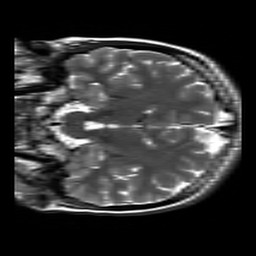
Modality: T2w
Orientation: coronal
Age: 21
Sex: female
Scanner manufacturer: siemens
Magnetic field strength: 3 T
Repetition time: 8.53 s
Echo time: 0.091 s